九年级 · 度量几何学
如图, 线段 $C D$ 是 $\odot O$ 的直径, $C D \perp A B$ 于点 $E$, 若 $A B$ 长为 $16, O E$ 长为 6 , 则 $\odot O$半径是 ( )

  （第 8 题）

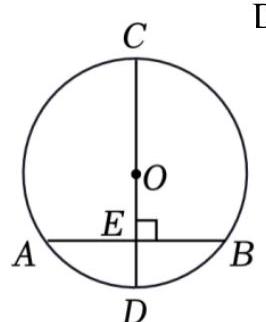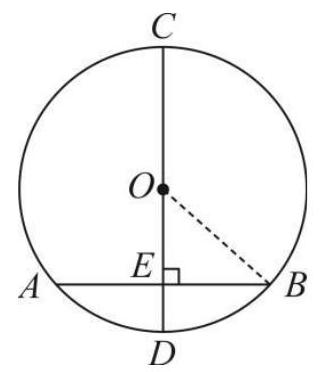
A. 5
  B. 6
  C. 8
  D. 10

答案: D
解析: 连接 $O B$, 由垂径定理可得 $B E=A E=8$, 由勾股定理计算即可获得答案.

【详解】解：如图, 连接 $O B$,

$\because$ 线段 $C D$ 是 $\odot O$ 的直径, $C D \perp A B$ 于点 $E, A B=16$,

$\therefore B E=A E=\frac{1}{2} A B=\frac{1}{2} \times 16=8$,

$\therefore$ 在 Rt $\triangle O B E$ 中, 可有 $O B=\sqrt{O E^{2}+B E^{2}}=\sqrt{6^{2}+8^{2}}=10$,

$\therefore \odot O$ 半径是 10 .

故选: D.

【点睛】本题主要考查了垂径定理及勾股定理等知识, 理解并掌握垂径定理是解题关键.